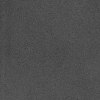
Atmospheric dust classification: dusty